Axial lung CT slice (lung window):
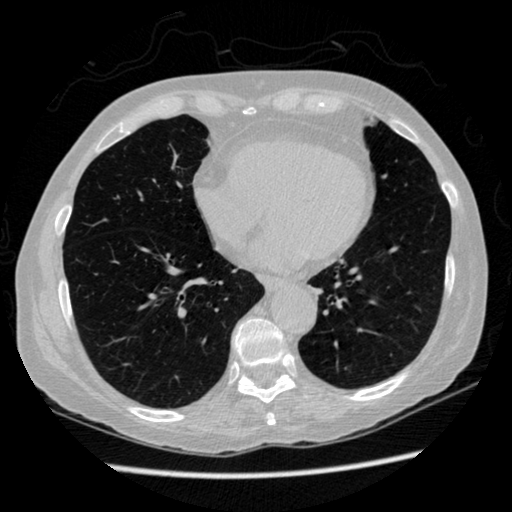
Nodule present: no